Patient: sex M, age 79
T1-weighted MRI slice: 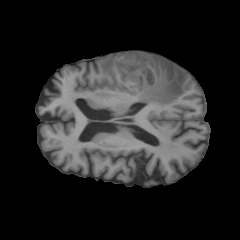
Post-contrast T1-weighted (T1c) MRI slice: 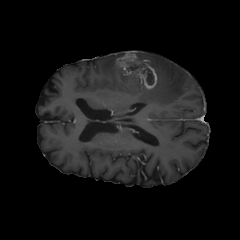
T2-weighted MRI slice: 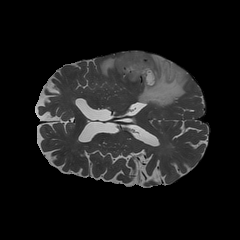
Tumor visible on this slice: yes
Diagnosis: Glioblastoma, IDH-wildtype
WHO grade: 4